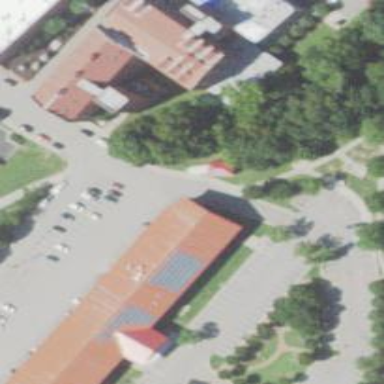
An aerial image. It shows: Marketplace building.